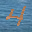
Label: 4